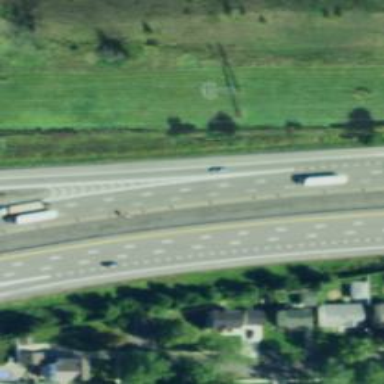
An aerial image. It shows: Asphalt motorway.